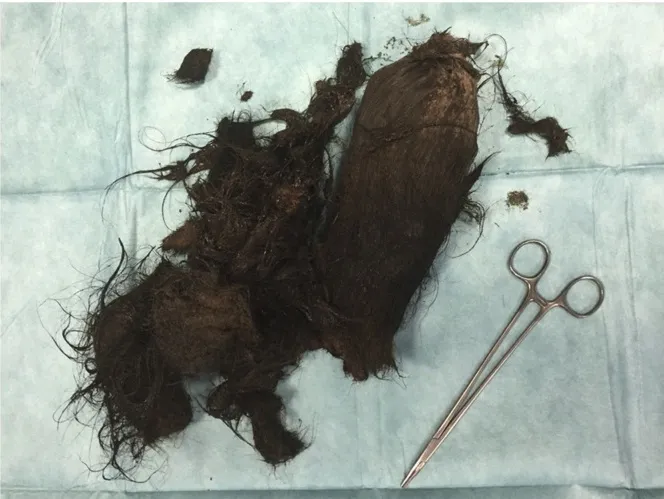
Huge, intra-luminal bezoar lesion removed from the stomach.
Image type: medical_photograph (skin_photograph)